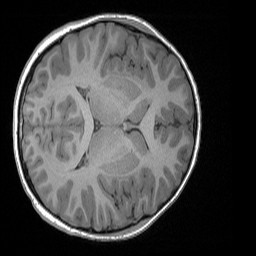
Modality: T1w
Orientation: axial
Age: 9
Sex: male
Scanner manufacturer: siemens
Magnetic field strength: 3 T
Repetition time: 1.65 s
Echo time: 0.00203 s